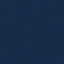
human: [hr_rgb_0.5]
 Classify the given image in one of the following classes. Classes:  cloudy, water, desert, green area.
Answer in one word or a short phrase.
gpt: water